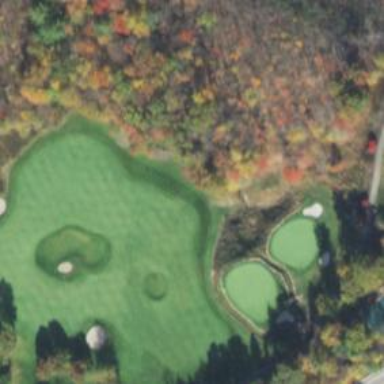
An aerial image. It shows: Golf hole.